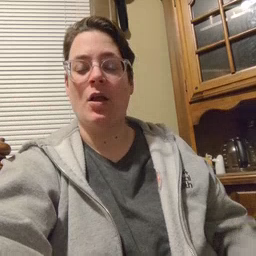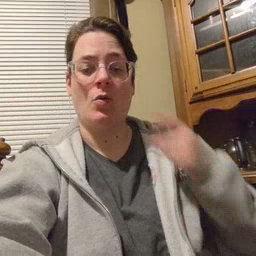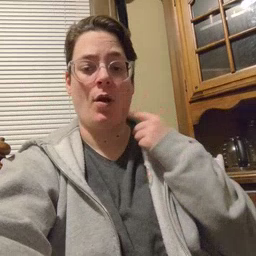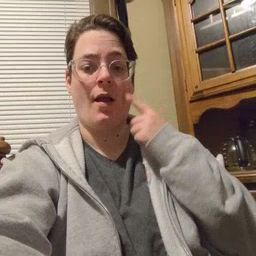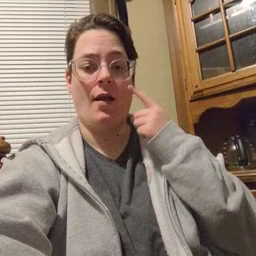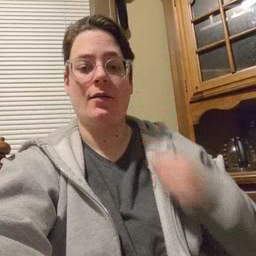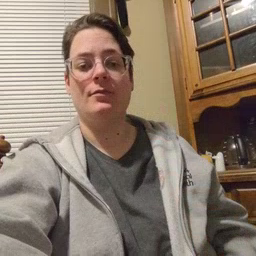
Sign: cry